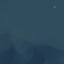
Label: SeaLake